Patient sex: F
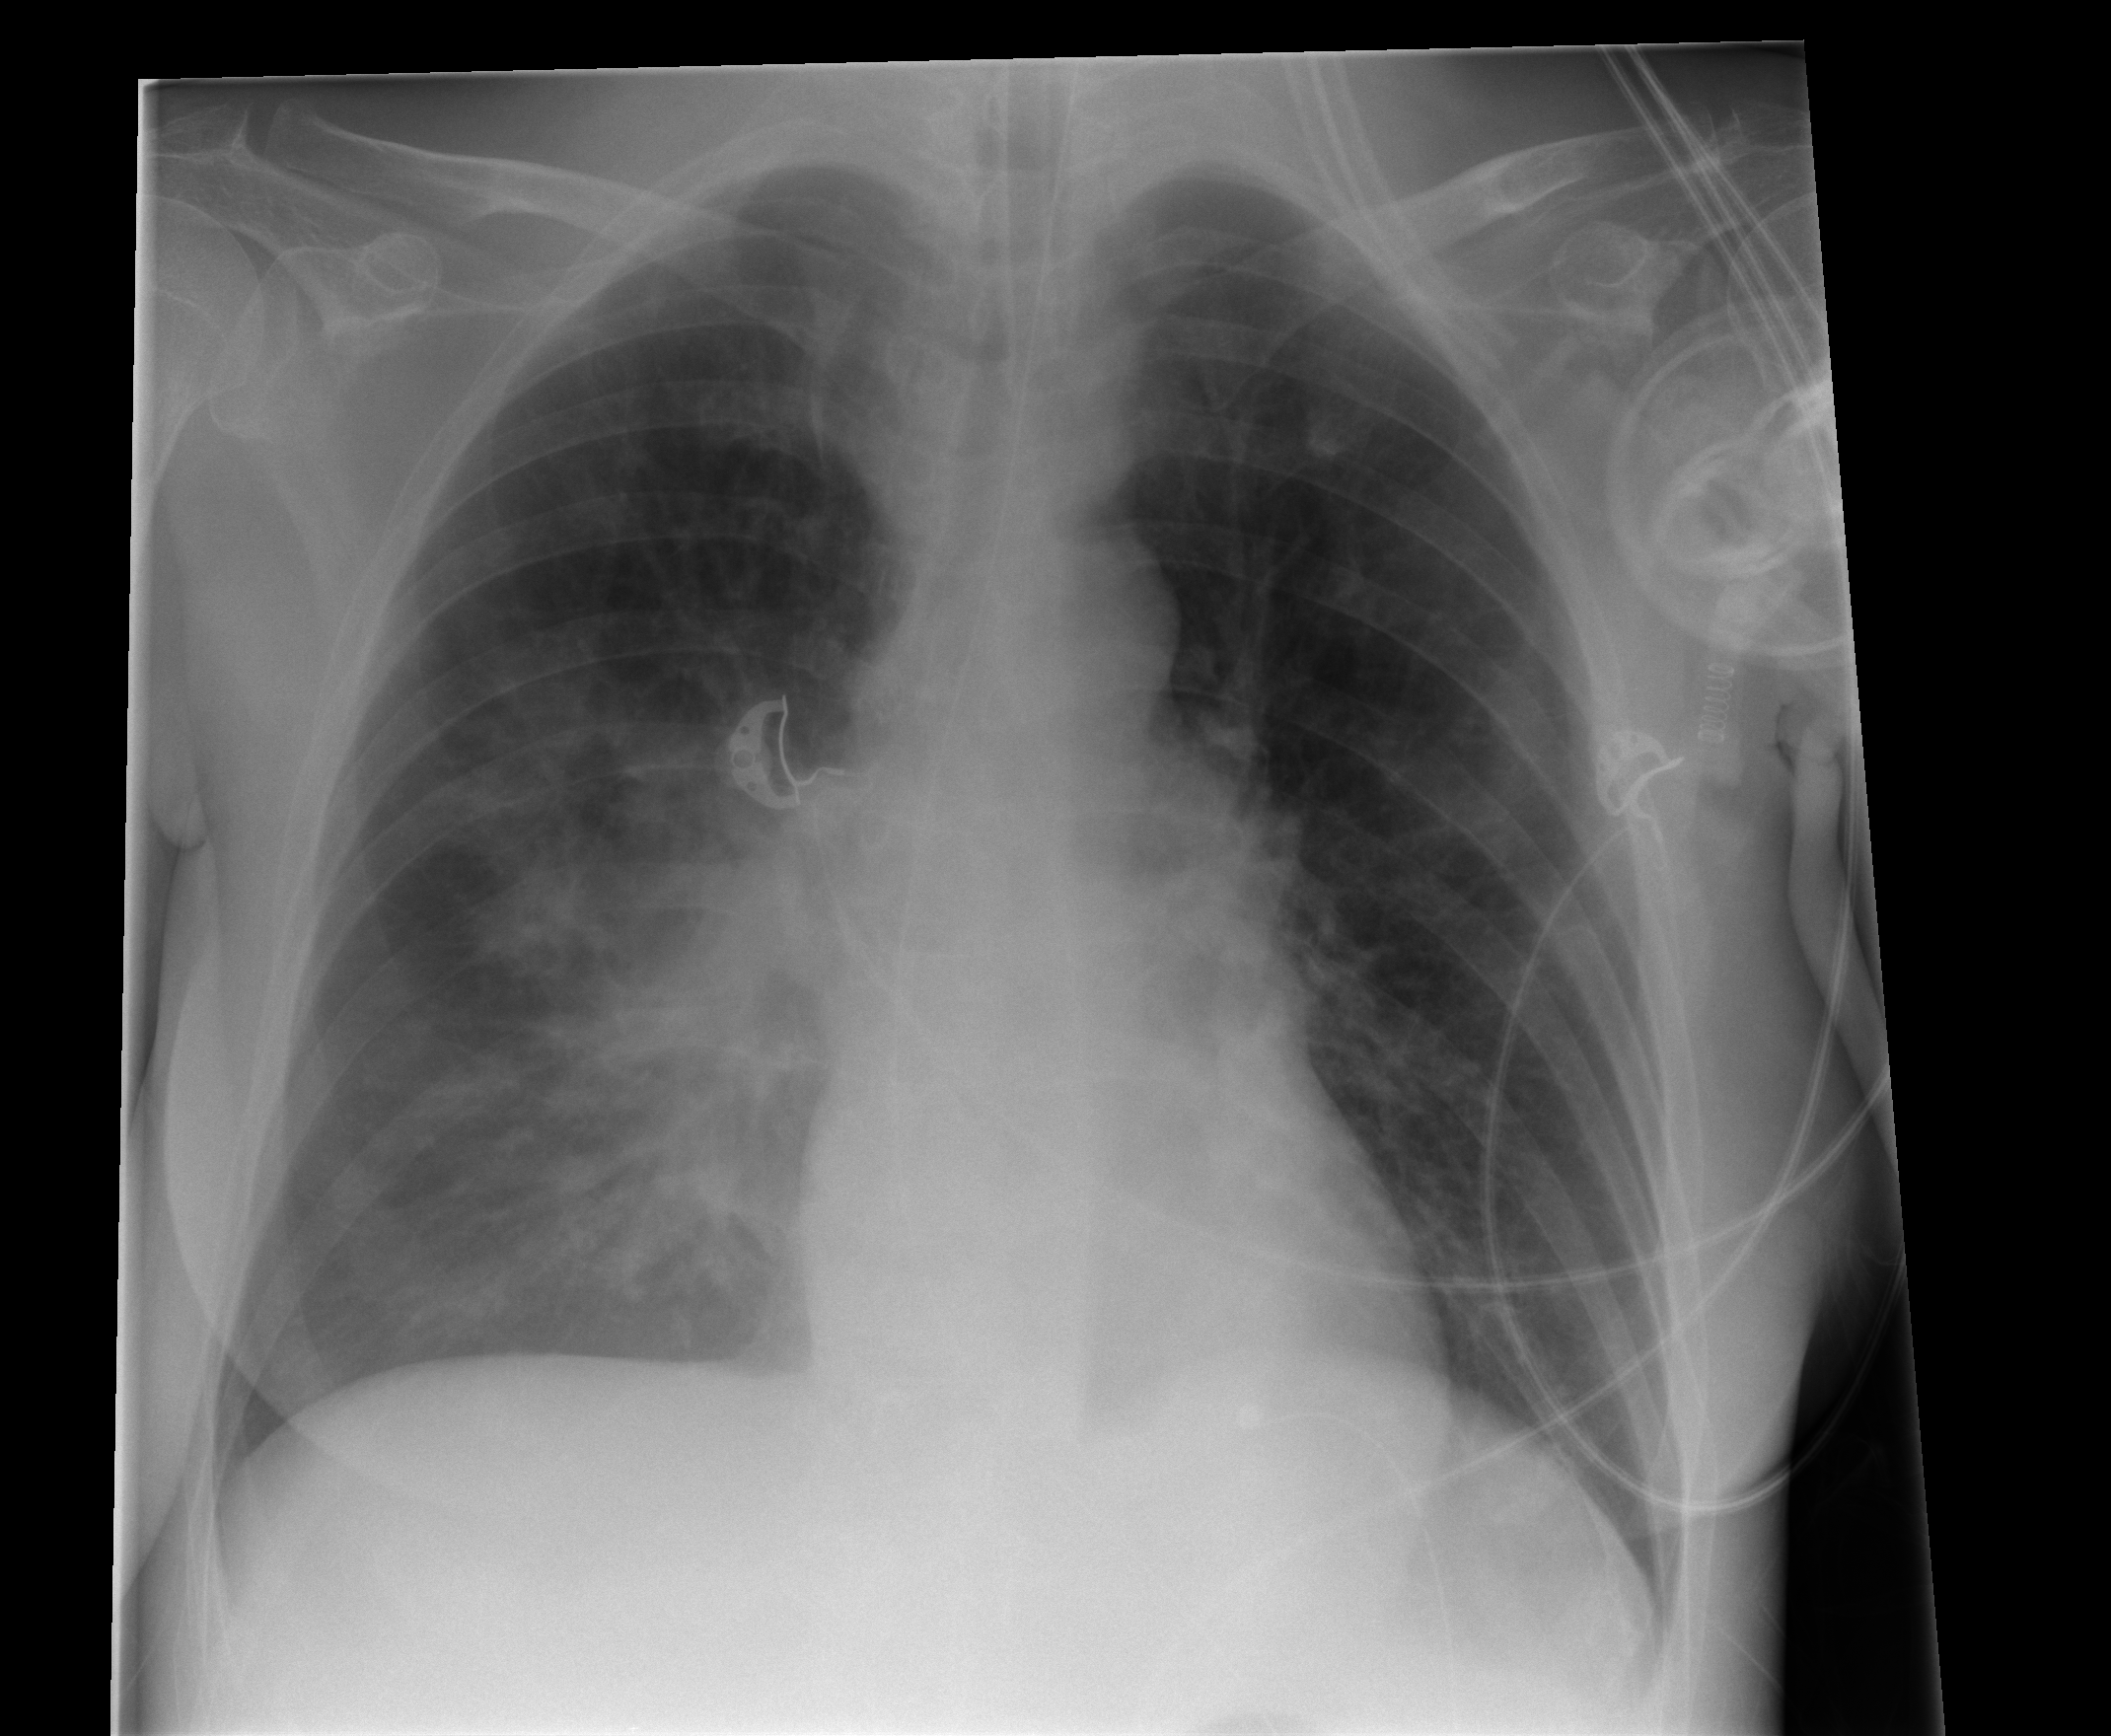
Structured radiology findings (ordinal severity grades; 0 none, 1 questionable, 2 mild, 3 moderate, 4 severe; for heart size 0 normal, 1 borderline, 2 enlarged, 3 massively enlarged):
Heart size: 0
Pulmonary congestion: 1
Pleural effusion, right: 0
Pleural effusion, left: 0
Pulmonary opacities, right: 3
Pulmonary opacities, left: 2
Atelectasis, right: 0
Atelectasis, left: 0